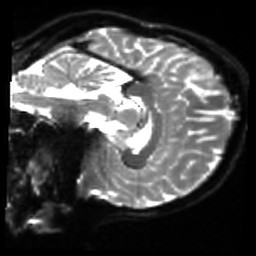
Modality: sbref
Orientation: sagittal
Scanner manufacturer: siemens
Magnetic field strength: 3 T
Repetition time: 4 s
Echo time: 0.0594 s